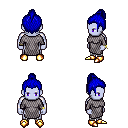
a pixel art fantasy rpg character, male body template, dark elf, purple skin, chain mail, white pants, blue short topknot hairstyle, bracelets, gold boots, four views (front, back, left, right), 2x2 character sprite sheet, small pixel art, hard edges, no anti-aliasing